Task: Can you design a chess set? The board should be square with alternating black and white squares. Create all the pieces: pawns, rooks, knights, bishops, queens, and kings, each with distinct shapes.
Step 1548:
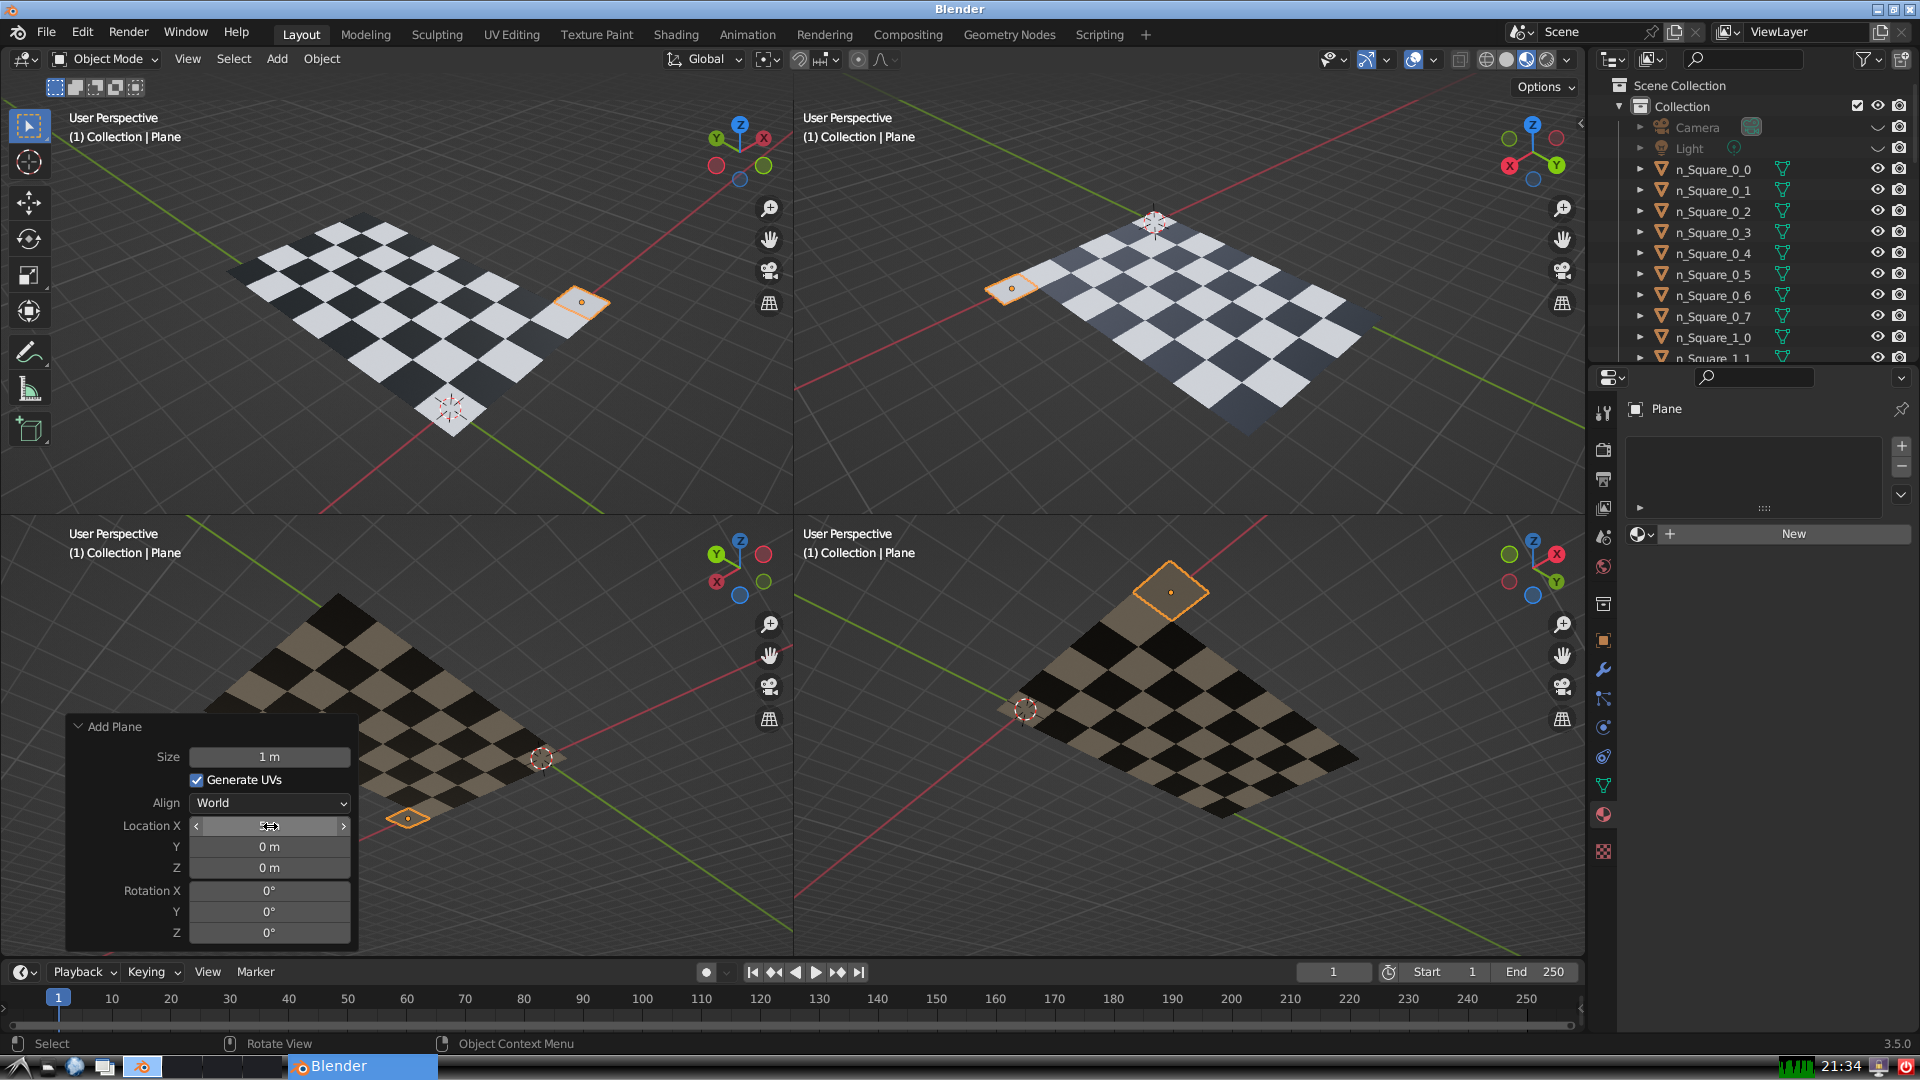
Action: {"mouse_move": [270, 846]}